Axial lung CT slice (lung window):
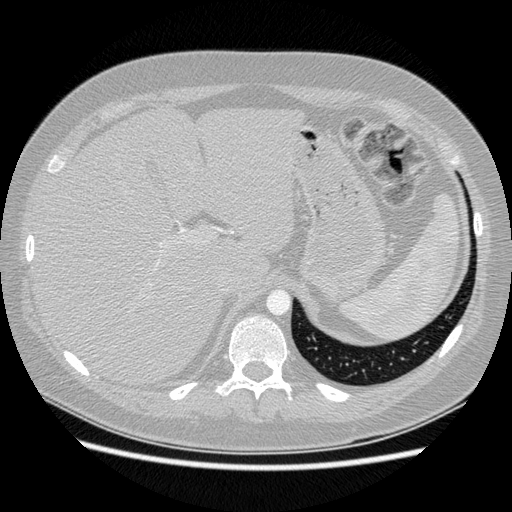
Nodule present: no